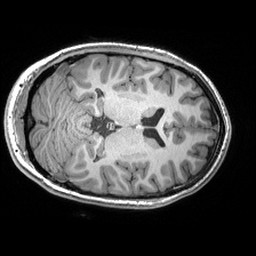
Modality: T1w
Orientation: axial
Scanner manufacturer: siemens
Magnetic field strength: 3 T
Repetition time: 2.53 s
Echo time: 0.00299 s